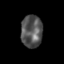
Tissue: skin
Cell type: T cells
Senescence score: 0.2863
Nuclear area (px): 677
Mean DAPI intensity: 84.994